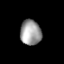
Tissue: lung
Cell type: Myeloid cells
Senescence score: 0.5484
Nuclear area (px): 517
Mean DAPI intensity: 156.737